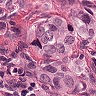
Metastatic tissue present: yes